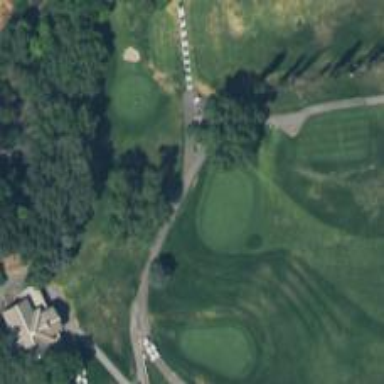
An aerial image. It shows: Golf hole.